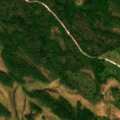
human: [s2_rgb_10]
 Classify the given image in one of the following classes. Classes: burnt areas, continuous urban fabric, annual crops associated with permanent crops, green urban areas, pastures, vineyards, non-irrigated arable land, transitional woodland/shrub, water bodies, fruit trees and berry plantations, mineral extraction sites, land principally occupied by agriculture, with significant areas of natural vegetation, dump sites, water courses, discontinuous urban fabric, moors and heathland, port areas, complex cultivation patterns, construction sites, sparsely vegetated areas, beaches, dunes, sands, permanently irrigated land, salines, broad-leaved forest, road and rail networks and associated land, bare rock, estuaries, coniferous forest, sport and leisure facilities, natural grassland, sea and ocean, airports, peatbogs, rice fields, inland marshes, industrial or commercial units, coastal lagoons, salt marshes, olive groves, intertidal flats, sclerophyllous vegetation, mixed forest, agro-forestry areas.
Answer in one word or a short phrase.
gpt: coniferous forest, mixed forest, transitional woodland/shrub, peatbogs